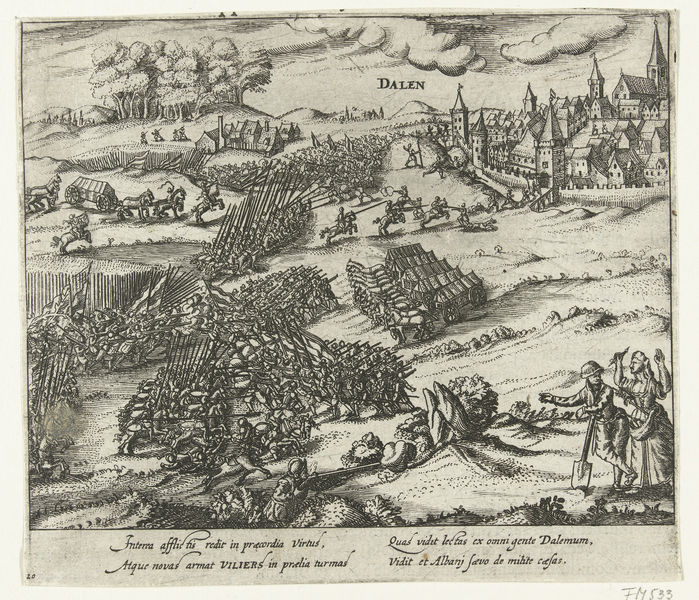
Titel: Slag bij Dahlen
Standort: Amsterdam
Institution: Rijksmuseum
Schlagwörter: felsen, stadt, pferde, turm, schrift, wagen, krieg, schlacht, soldaten, druck, stich, ritter, stadtmauer, latein, lateinisch, landsknecht, fm, dalen, 589